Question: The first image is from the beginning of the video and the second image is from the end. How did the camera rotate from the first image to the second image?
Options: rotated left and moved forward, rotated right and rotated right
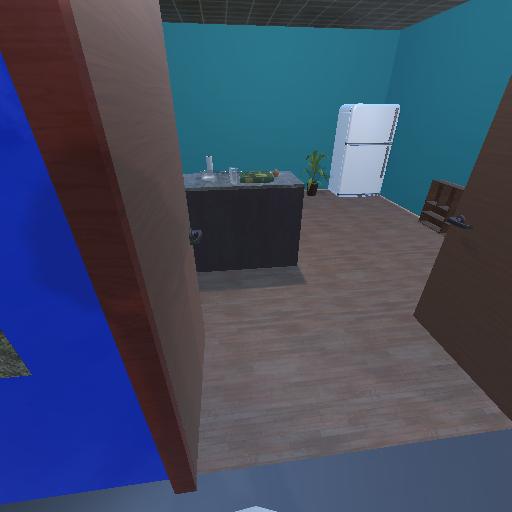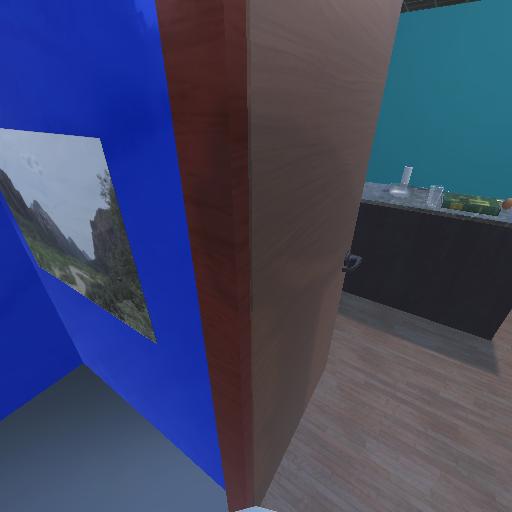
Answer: rotated left and moved forward